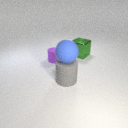
large green metal cube behind large gray rubber cylinder